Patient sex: F
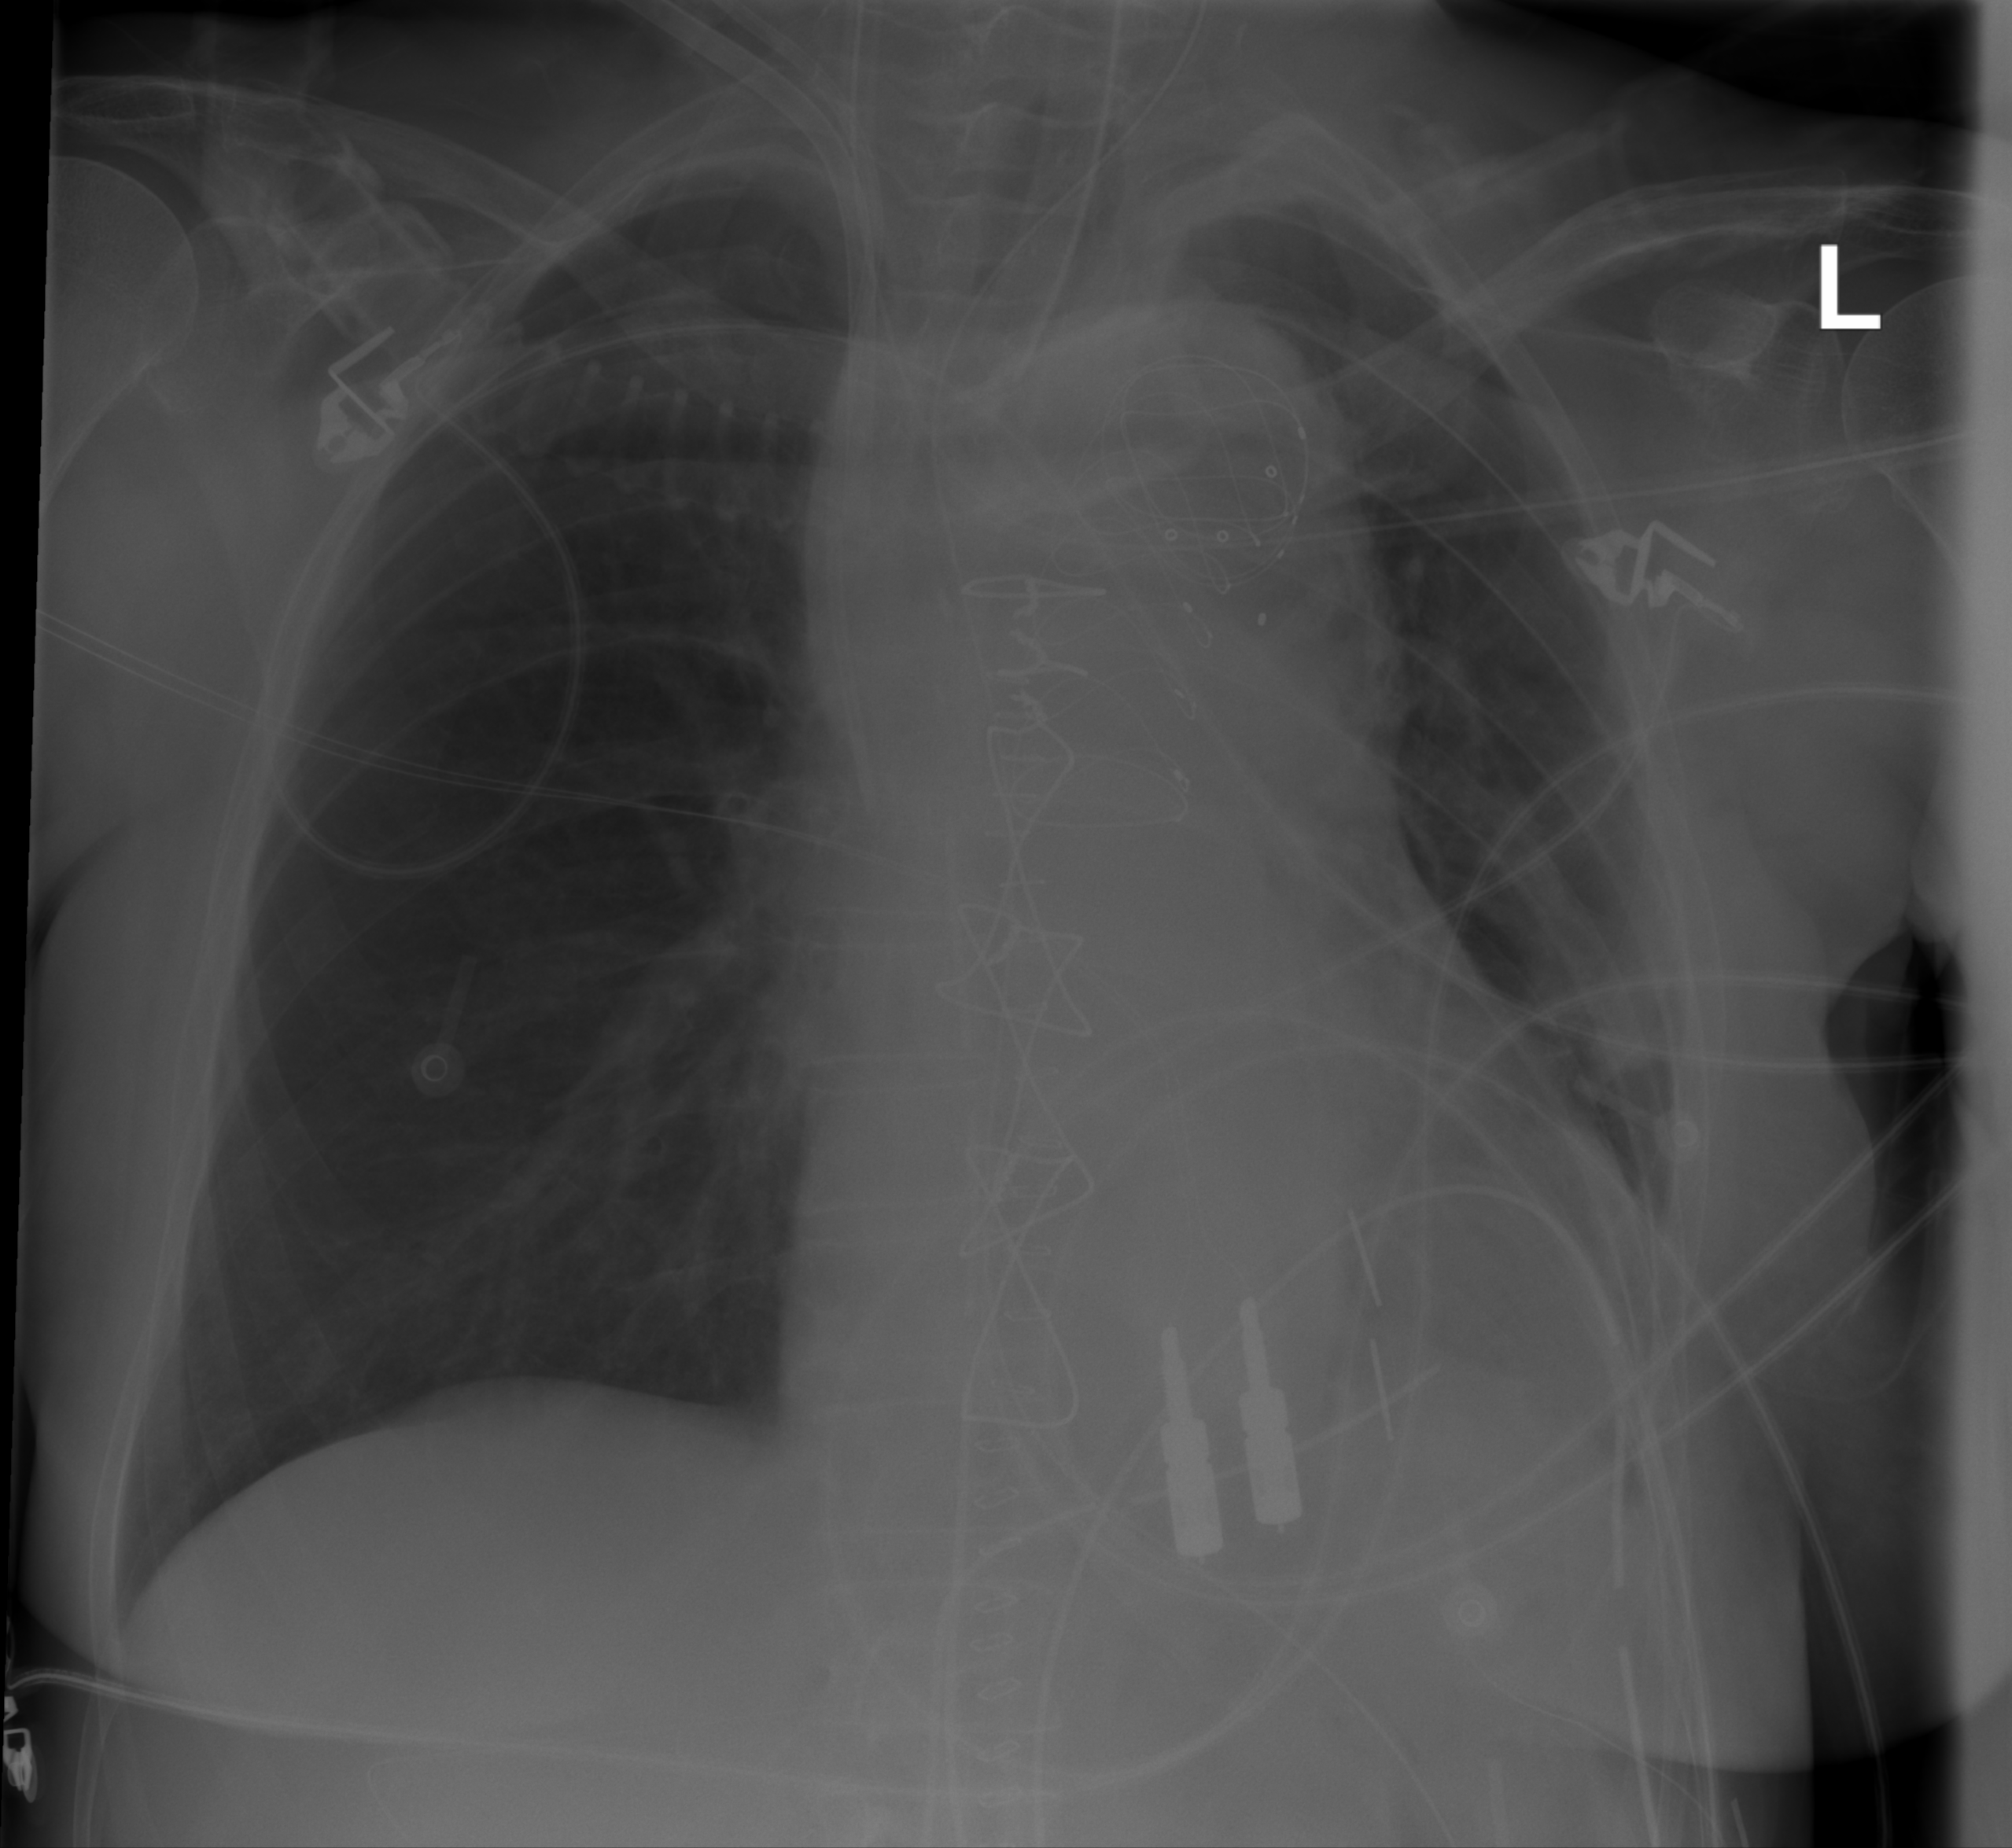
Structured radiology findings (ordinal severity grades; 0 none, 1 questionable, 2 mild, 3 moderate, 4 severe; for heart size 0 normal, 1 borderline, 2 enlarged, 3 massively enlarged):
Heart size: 0
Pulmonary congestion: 0
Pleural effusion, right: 0
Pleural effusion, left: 0
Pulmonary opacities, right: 0
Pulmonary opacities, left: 0
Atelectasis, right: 0
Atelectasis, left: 2